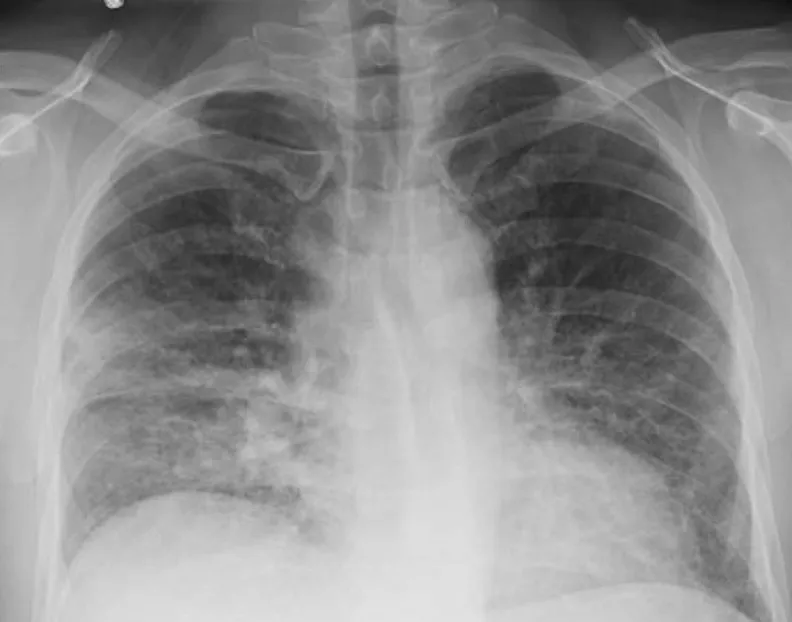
Chest radiograph done on day 6 shows improvement in bilateral infiltrates.
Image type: radiology (x_ray)